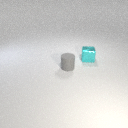
small cyan metal cube to the right of small gray rubber cylinder